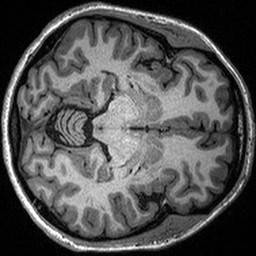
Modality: T1w
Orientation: axial
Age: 32
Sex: female